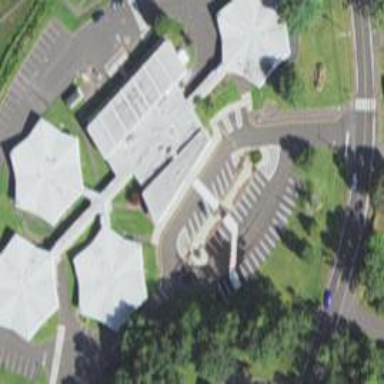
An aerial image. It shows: School building.